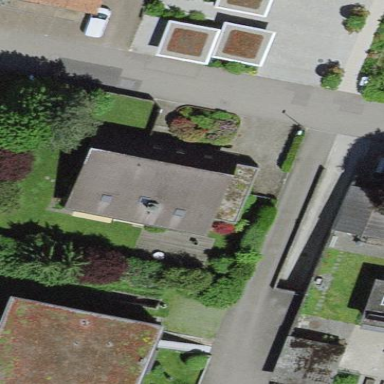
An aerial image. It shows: Building.